Field crop: maize
Growth stage: 2
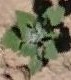
Species: chenopodium